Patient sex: M
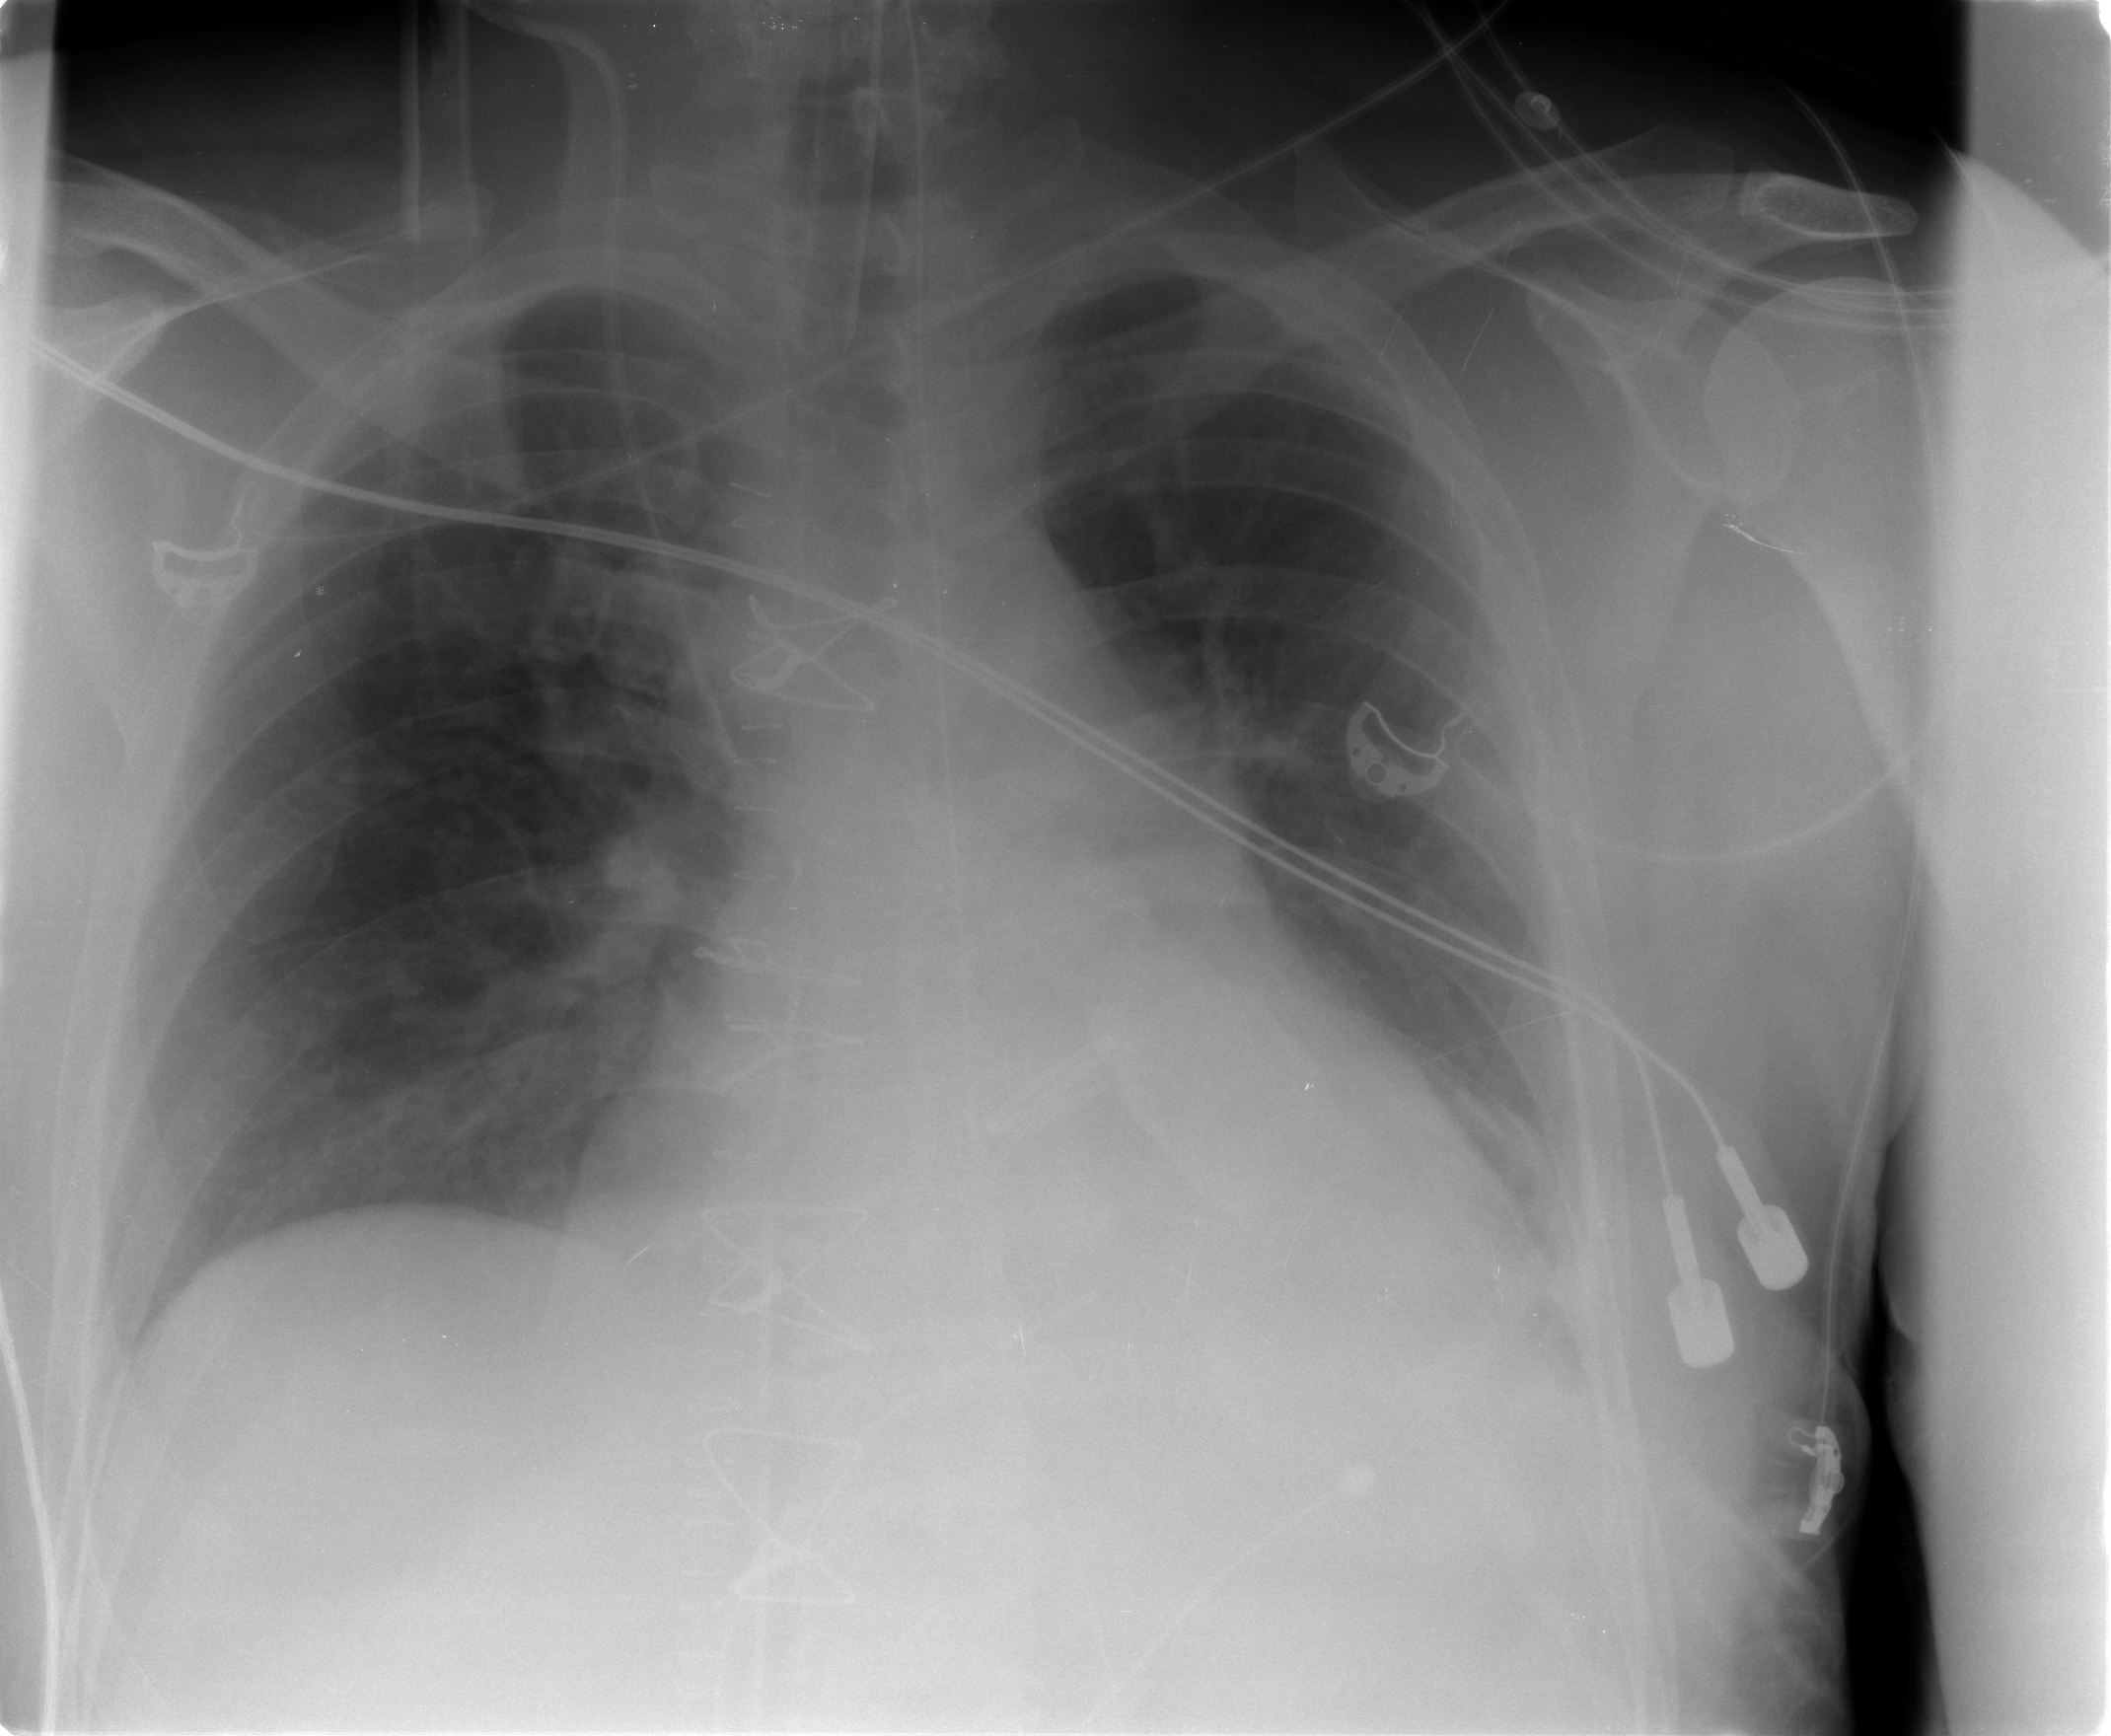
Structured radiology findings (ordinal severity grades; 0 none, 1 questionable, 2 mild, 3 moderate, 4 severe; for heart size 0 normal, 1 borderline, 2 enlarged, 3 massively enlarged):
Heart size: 0
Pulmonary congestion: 2
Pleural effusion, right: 0
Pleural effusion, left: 2
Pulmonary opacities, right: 0
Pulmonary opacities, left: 0
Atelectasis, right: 0
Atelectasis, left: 0